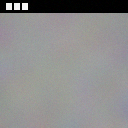
Screen state: on